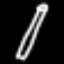
Label: pencil